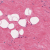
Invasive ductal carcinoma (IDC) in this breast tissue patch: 0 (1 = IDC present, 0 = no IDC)